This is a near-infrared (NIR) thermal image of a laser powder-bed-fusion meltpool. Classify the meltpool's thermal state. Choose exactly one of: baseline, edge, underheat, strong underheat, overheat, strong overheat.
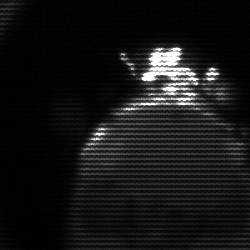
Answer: edge